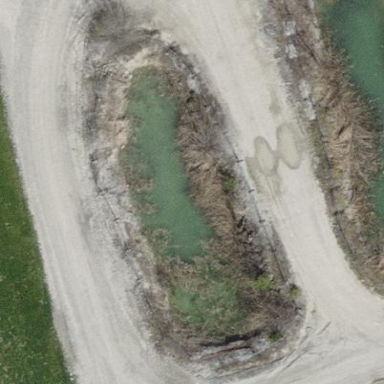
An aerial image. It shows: Pond surrounded by natural water.